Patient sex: M
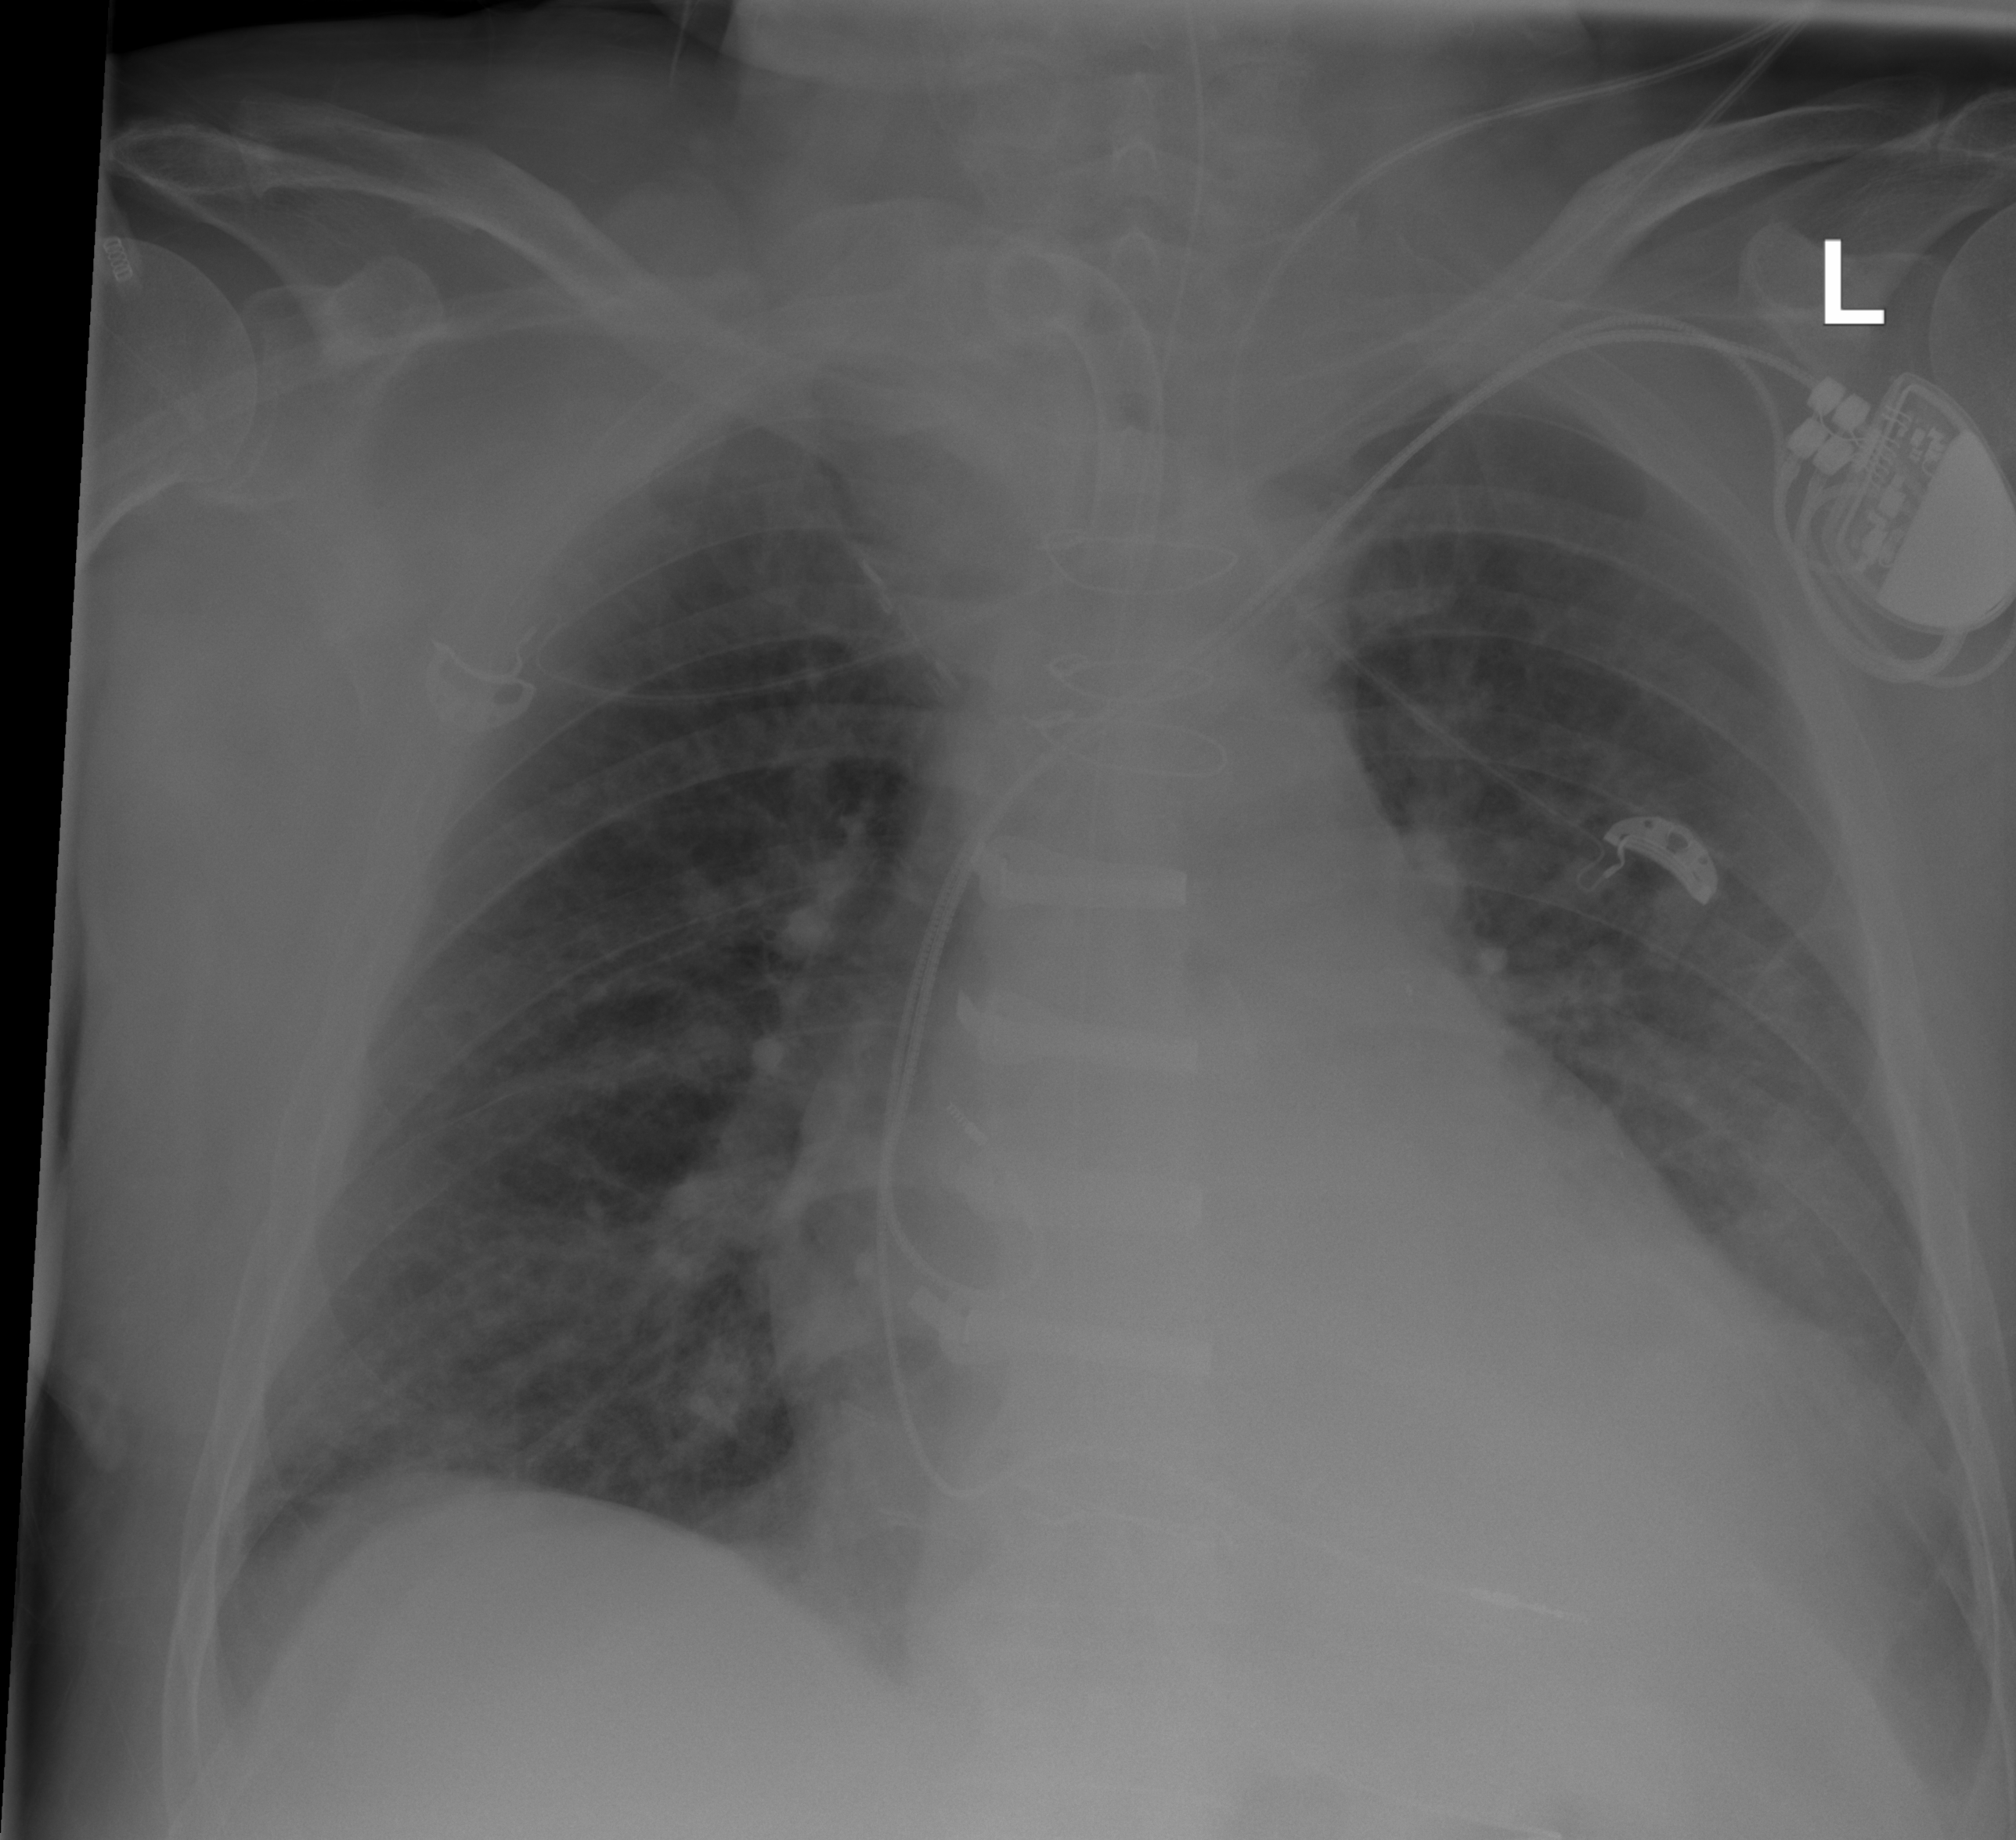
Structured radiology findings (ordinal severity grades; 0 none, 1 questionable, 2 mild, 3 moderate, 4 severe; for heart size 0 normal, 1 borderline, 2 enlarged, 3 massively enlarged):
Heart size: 2
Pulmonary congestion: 2
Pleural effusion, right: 0
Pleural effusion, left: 2
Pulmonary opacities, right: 1
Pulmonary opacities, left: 1
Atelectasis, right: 2
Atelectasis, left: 2